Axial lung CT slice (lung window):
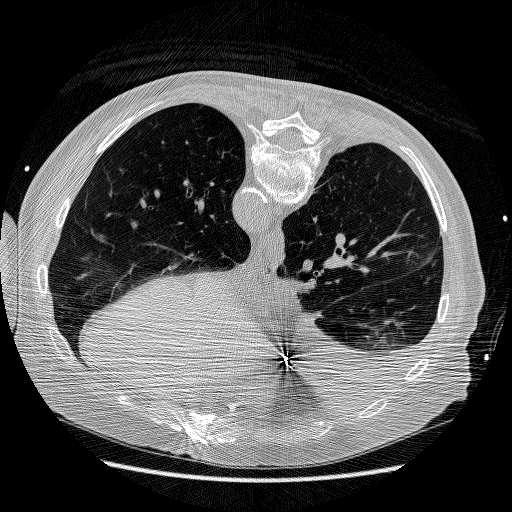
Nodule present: no